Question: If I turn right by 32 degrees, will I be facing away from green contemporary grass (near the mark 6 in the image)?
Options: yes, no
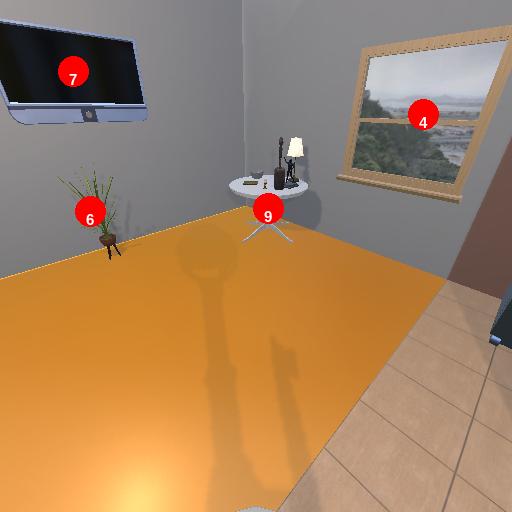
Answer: yes